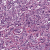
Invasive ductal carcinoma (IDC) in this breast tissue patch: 1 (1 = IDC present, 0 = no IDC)